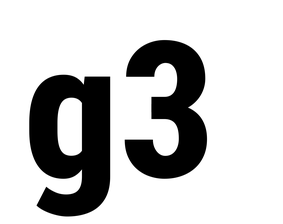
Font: Roboto_Condensed_ExtraBold